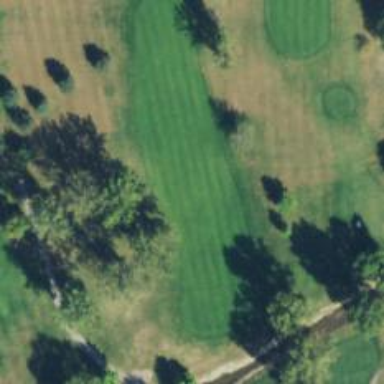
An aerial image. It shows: Golf hole.